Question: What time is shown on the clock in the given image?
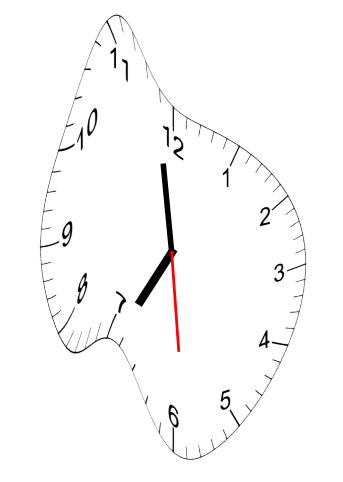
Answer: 06:58:29